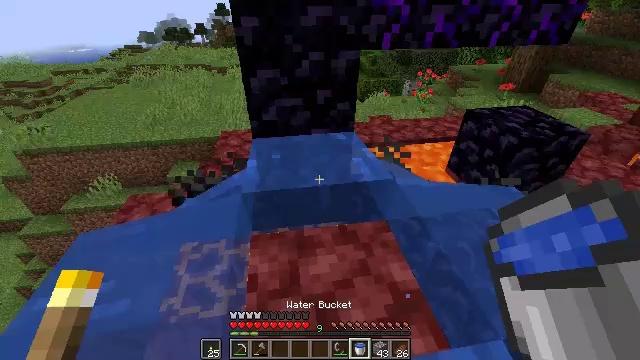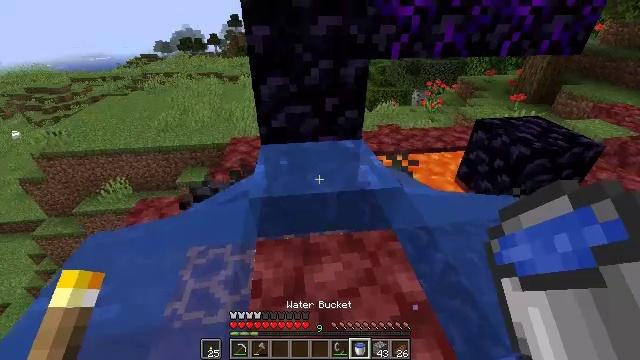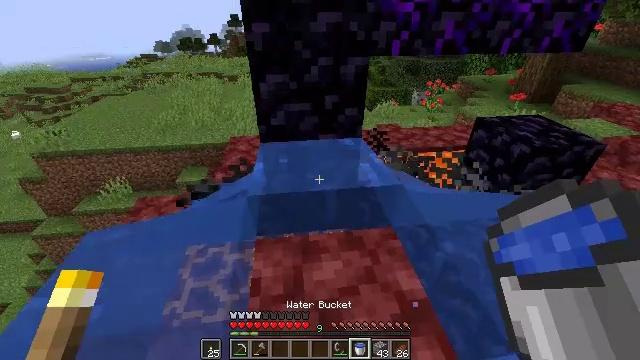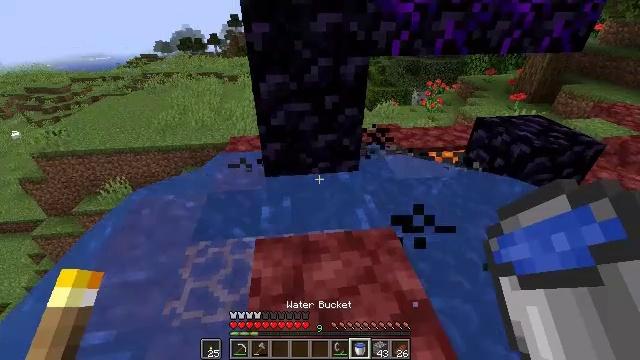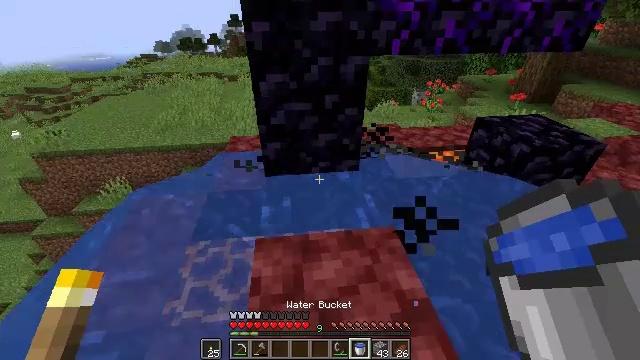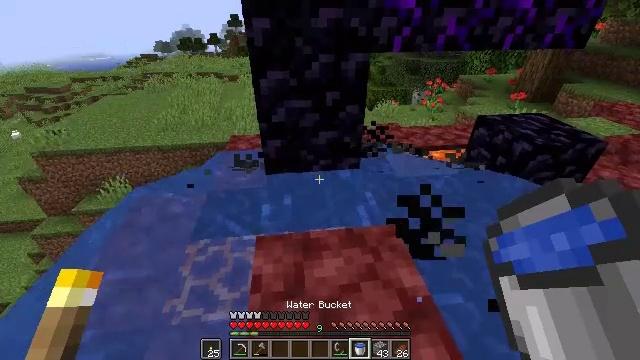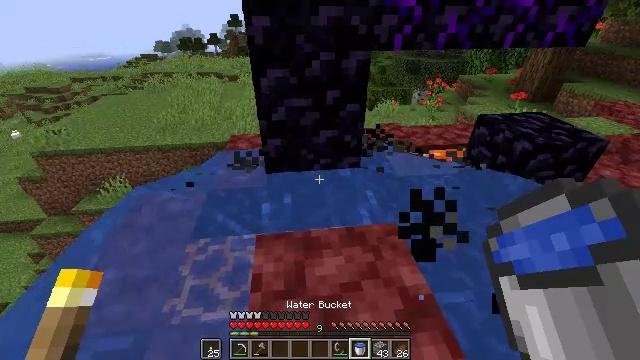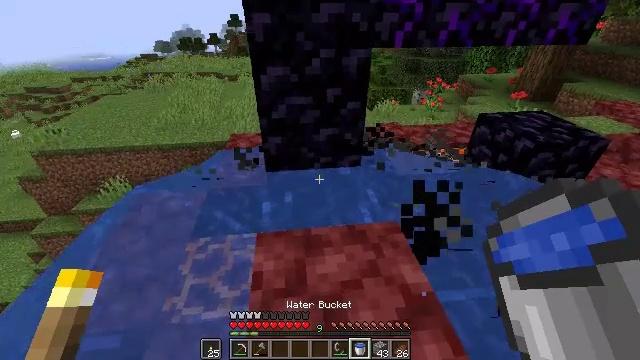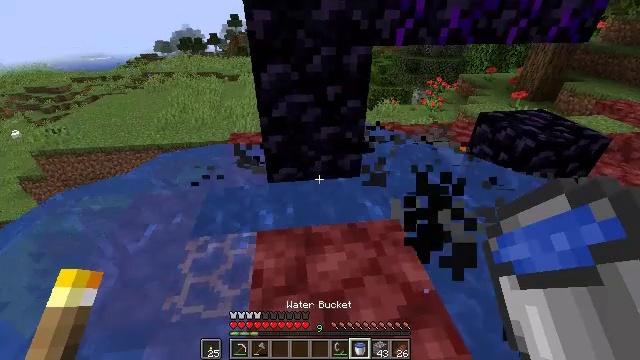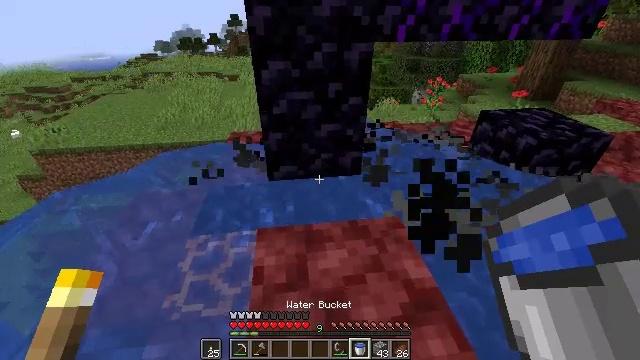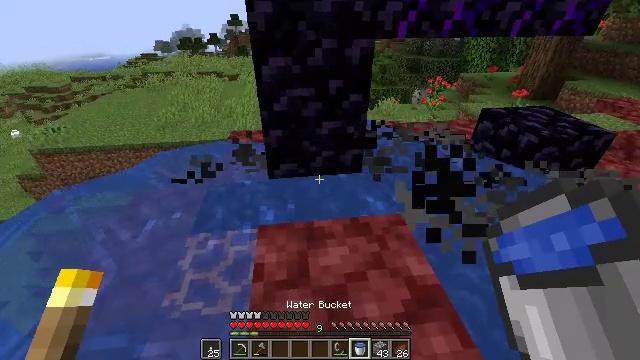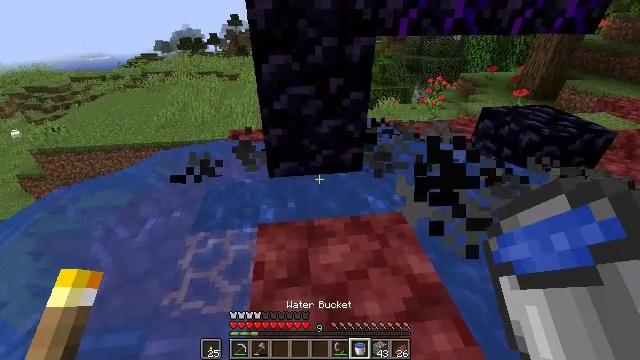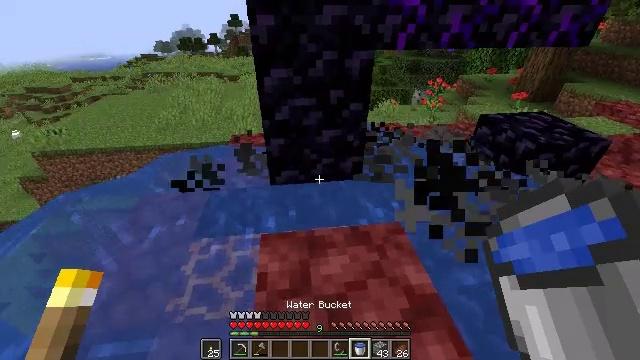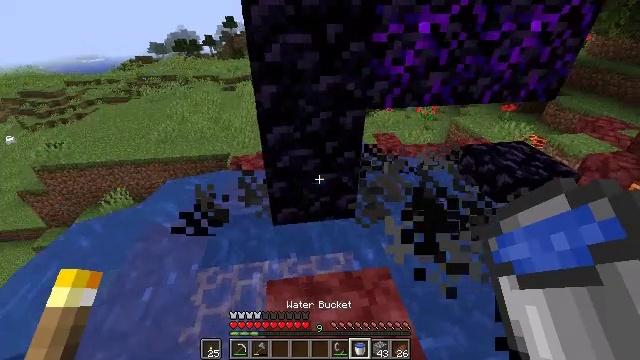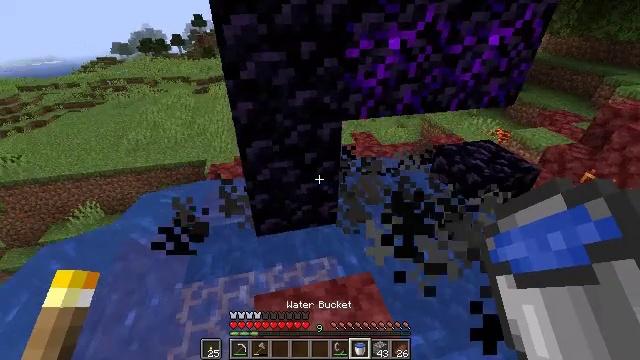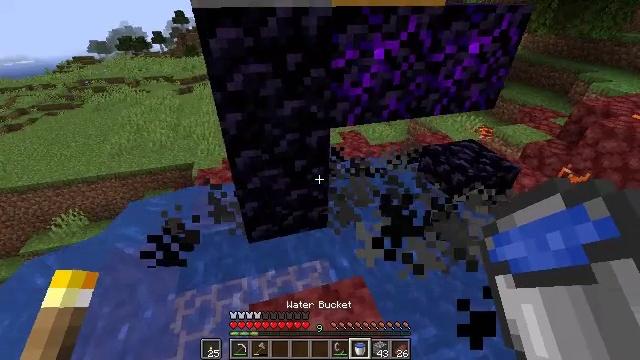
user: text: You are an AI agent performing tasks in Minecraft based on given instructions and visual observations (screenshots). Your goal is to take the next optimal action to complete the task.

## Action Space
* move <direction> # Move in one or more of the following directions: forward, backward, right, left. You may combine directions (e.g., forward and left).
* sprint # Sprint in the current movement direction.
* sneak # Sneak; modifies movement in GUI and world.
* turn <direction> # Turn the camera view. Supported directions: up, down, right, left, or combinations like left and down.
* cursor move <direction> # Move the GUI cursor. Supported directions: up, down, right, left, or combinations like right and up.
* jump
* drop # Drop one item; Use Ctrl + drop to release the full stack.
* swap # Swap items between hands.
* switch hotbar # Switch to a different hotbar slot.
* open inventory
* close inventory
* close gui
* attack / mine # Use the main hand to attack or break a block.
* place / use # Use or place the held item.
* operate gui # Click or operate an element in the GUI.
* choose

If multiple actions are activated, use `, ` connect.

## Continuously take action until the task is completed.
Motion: motion action
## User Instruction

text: Use a pickaxe to gather the gold block.
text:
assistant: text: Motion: move forward
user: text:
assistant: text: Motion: move forward, jump
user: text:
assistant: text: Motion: no_op
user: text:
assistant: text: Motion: no_op
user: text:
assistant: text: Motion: no_op
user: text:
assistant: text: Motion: no_op
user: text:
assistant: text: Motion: no_op
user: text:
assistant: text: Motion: no_op
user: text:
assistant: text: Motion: no_op
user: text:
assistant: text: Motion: no_op
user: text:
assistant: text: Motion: move forward
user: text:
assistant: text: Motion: move forward, jump
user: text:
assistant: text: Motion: move forward, jump
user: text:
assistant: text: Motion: move forward, turn right, jump
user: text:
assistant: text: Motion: move forward, turn right, jump
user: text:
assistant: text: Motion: move forward, turn right, jump
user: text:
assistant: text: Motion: move forward, jump
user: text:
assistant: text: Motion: move forward, jump
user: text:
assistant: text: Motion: move forward, jump
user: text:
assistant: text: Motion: move forward, jump
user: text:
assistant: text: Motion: move forward, jump
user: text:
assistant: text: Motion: move forward, turn down, jump
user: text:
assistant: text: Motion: turn right and down
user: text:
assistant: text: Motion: turn right and down
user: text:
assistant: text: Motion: turn right and down
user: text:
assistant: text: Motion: turn right and down
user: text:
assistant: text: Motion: turn right and down
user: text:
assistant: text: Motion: turn right and down
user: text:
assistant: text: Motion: turn right and down
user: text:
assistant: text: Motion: move right, turn right and down